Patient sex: M
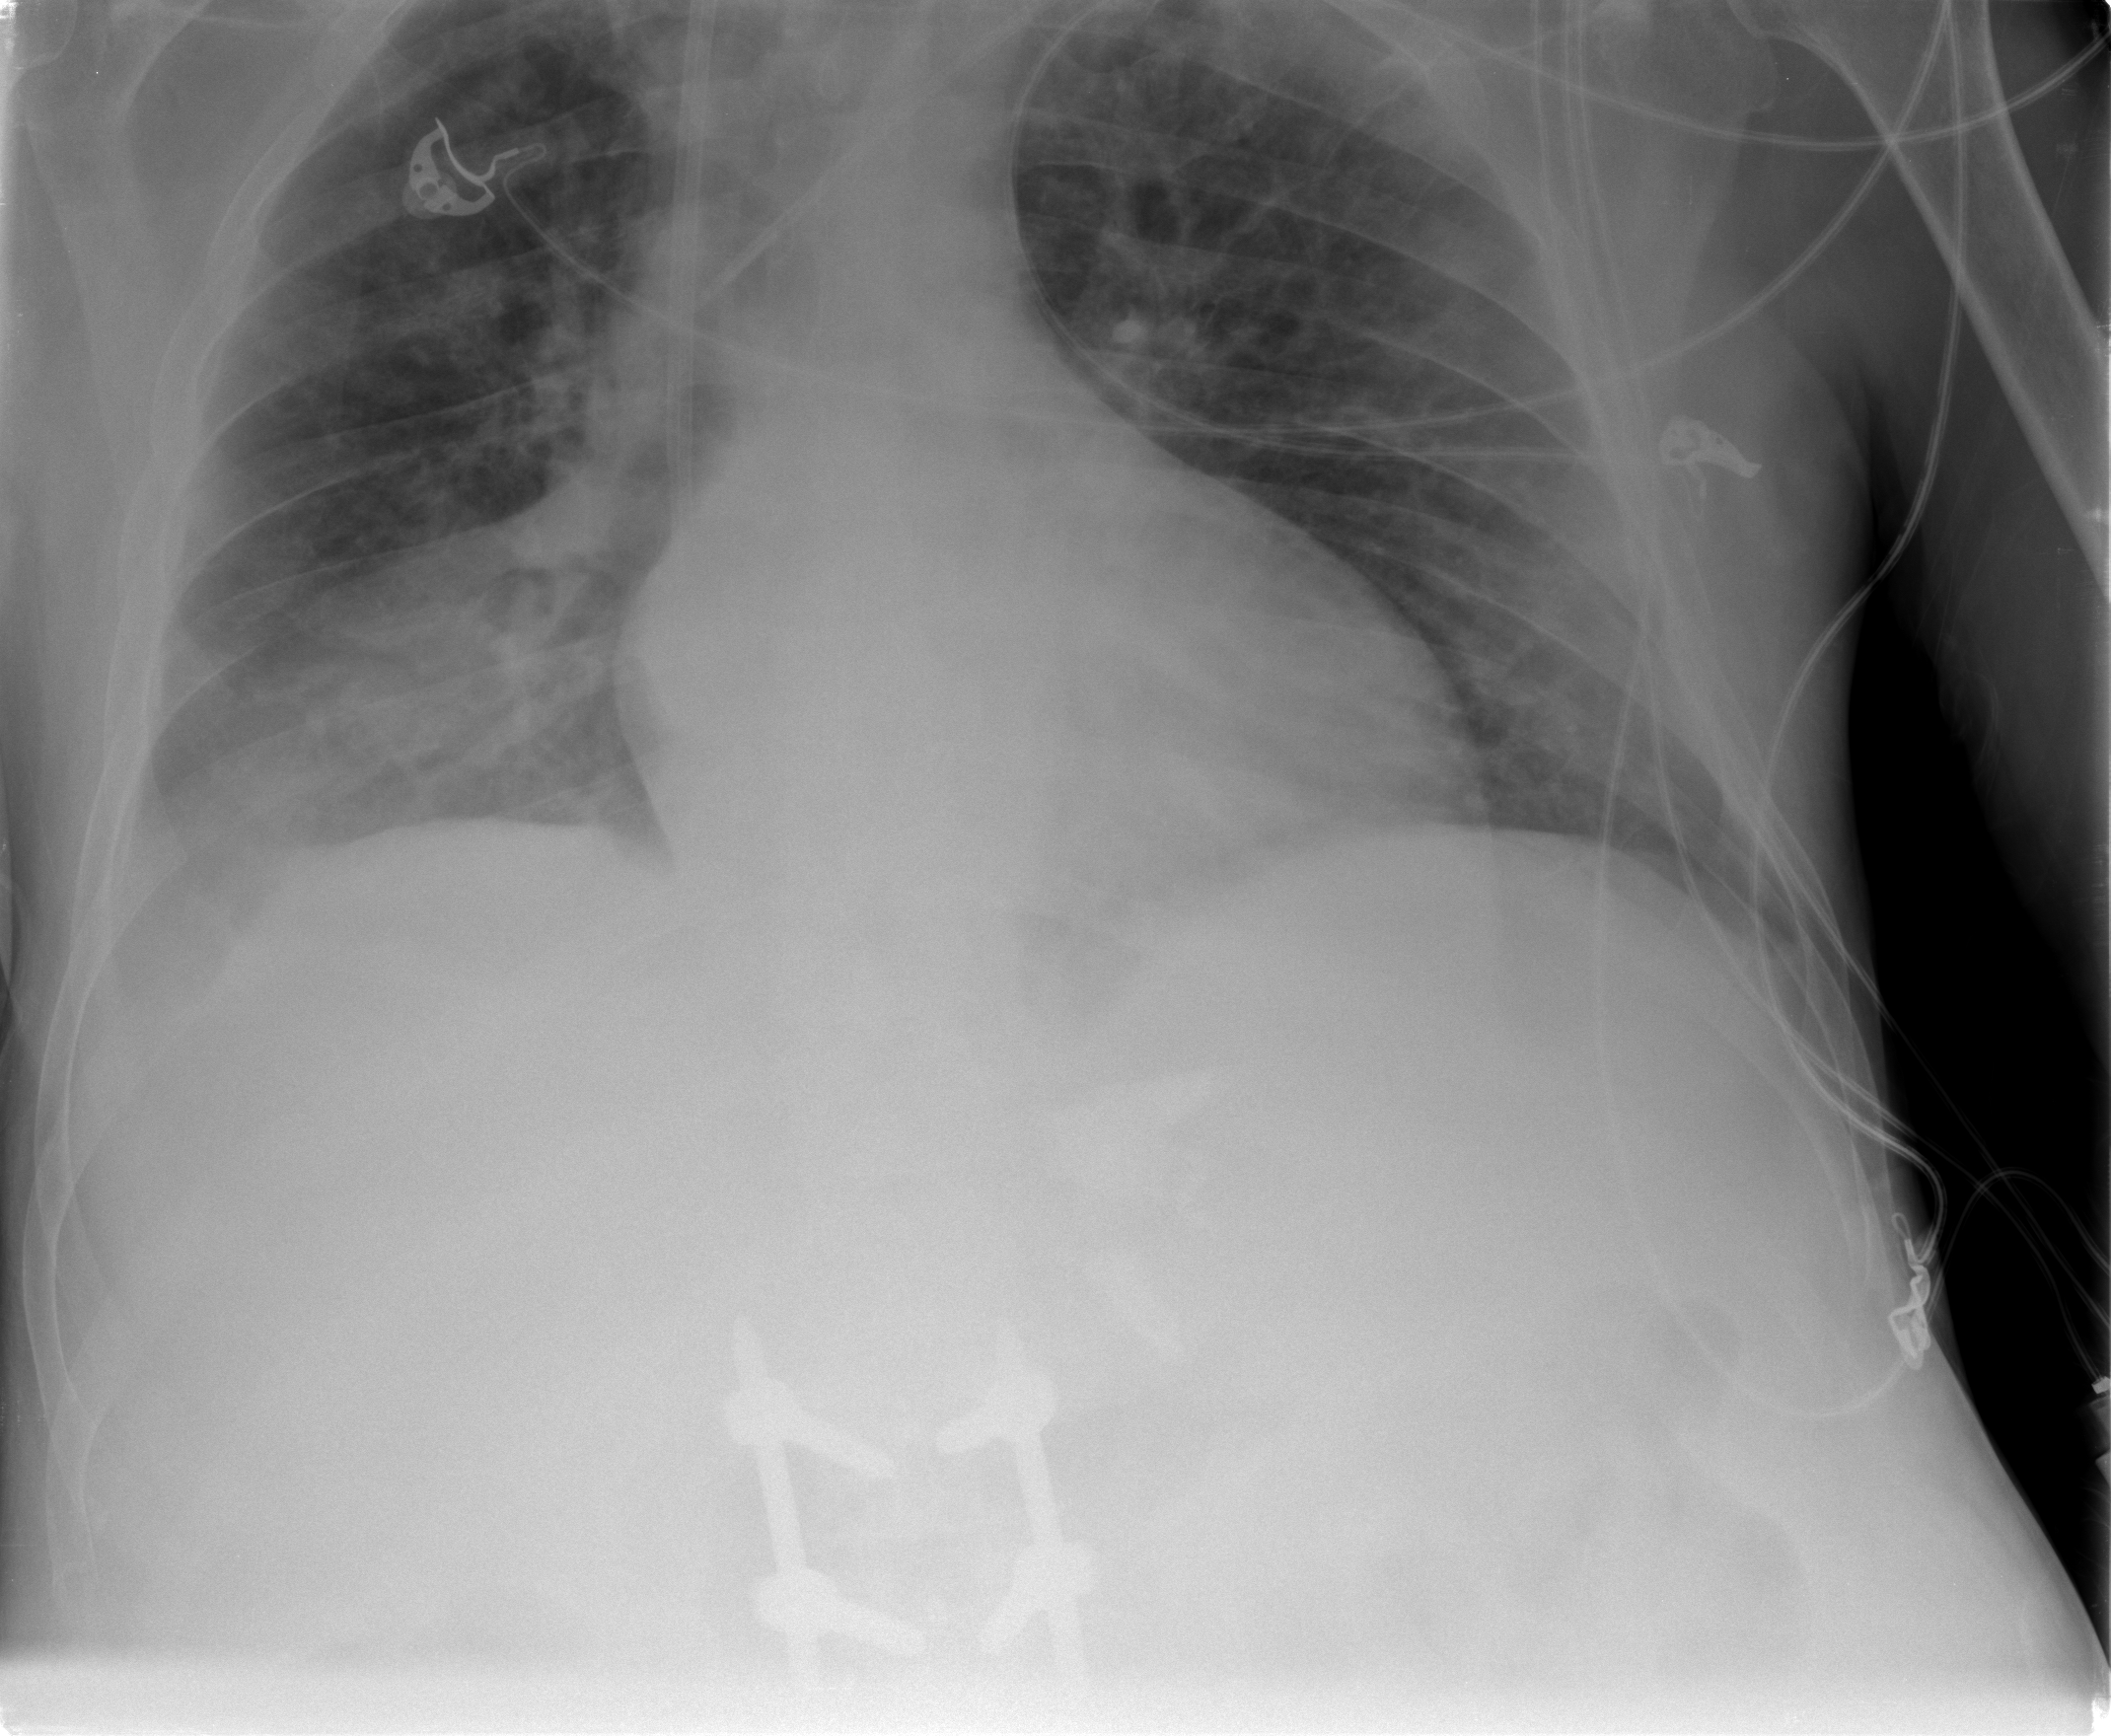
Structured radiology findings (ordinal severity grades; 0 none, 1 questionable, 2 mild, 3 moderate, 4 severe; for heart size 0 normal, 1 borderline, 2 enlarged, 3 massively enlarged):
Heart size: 0
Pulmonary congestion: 0
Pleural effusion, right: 0
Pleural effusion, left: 0
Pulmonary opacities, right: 2
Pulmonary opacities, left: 0
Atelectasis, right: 2
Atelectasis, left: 0